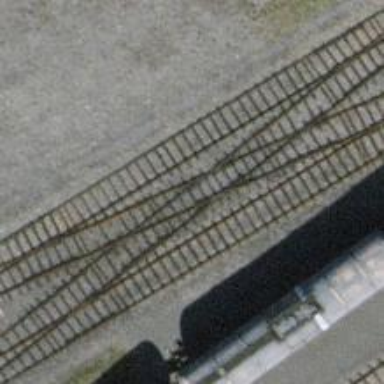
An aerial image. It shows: Railway crossing.